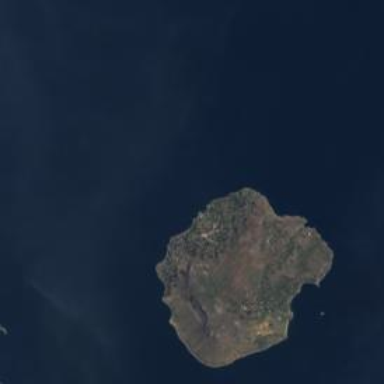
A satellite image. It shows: Image showing island.